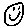
Label: smiley face